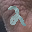
Label: 2